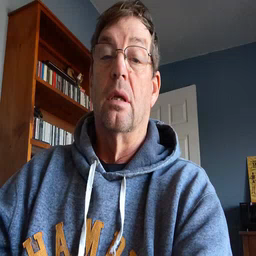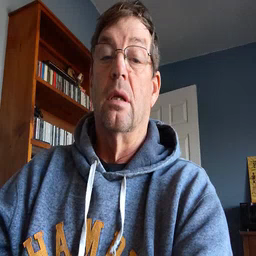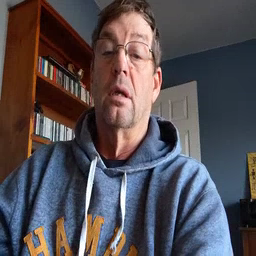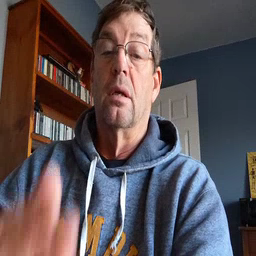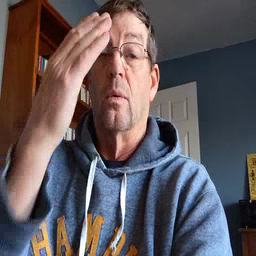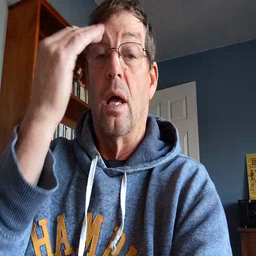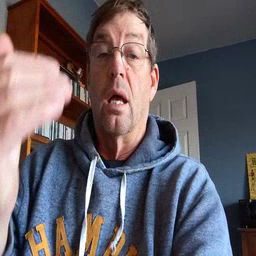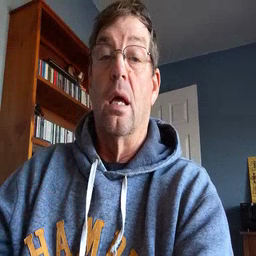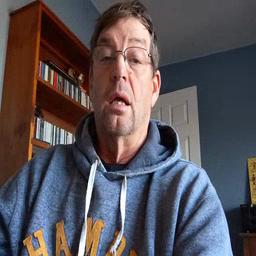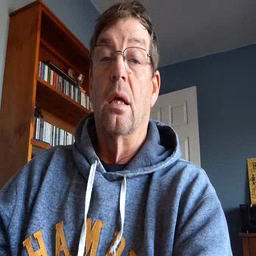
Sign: why